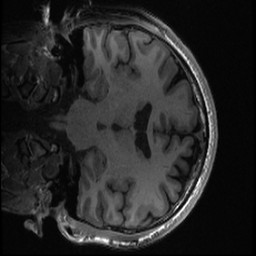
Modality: T1w
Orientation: coronal